Aerial crown-view tile of a tropical tree (Barro Colorado Island, Panama), acquired 20250915:
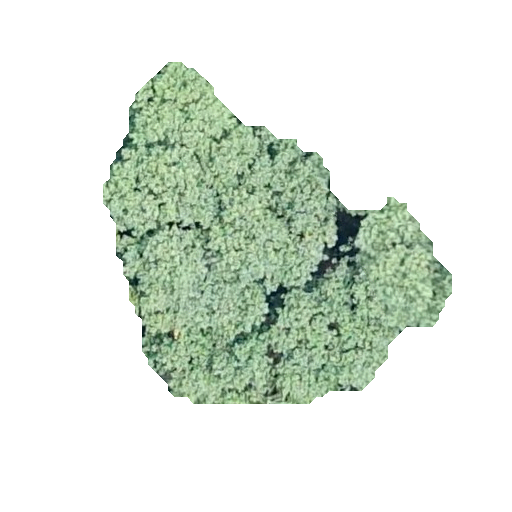
Species: Hieronyma alchorneoides
GBIF accepted scientific name: Hieronyma alchorneoides
Crown area: 106.539 m²